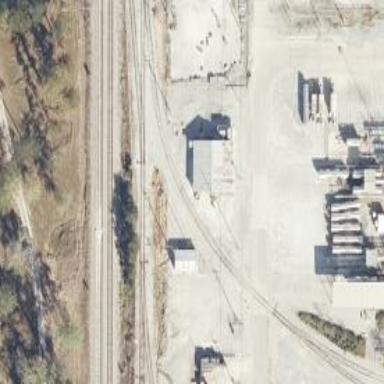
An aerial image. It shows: Railway spur service.